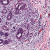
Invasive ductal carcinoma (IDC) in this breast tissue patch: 0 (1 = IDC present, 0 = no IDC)